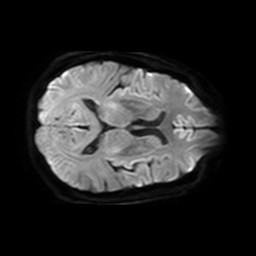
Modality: TRACE
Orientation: axial
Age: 57
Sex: female
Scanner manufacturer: philips
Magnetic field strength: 3 T
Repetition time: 3.33 s
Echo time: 0.076 s